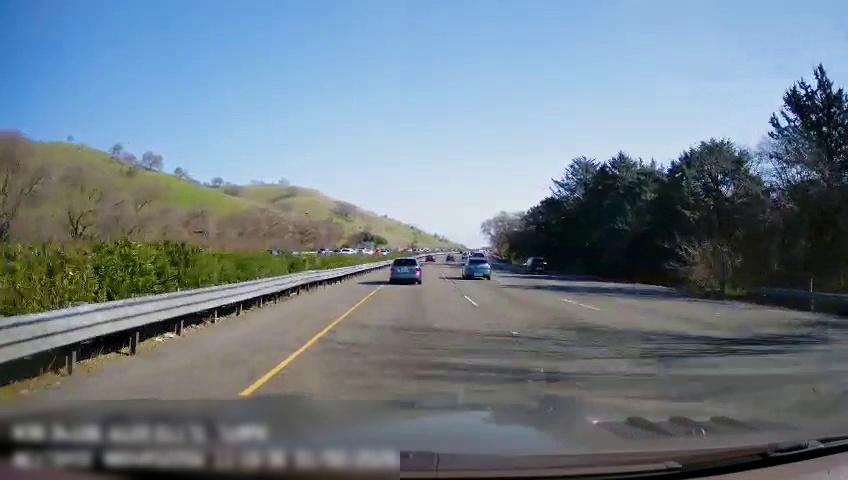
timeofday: Day
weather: Sunny
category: Drivable Space
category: Vehicles | Car
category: Vehicles | Truck
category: Vehicles | Car
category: Vehicles | Car
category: Vehicles | Car
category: Vehicles | SUV
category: Lanes | Current Lane
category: Lanes | Current Lane
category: Lanes | Alternate Lane